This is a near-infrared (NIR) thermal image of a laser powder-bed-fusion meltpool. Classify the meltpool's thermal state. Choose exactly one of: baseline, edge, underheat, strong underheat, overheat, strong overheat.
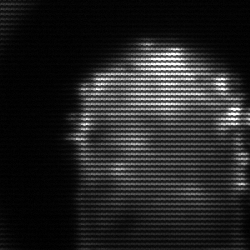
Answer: baseline